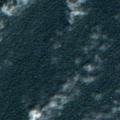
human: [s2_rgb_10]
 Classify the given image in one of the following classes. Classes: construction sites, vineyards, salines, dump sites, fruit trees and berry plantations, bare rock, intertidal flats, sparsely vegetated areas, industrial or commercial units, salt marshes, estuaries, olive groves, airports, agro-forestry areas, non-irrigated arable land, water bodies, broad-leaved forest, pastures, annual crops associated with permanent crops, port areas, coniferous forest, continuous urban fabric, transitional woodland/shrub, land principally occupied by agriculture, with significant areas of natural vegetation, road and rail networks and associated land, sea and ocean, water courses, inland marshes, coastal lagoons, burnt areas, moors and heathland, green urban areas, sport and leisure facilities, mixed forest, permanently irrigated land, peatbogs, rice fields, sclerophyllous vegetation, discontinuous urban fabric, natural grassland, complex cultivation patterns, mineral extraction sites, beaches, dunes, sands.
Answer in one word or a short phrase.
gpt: sea and ocean